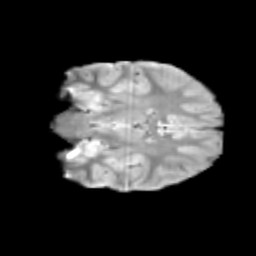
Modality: T2w
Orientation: coronal
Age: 11
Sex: male
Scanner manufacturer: siemens
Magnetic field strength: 3 T
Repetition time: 3.8 s
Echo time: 0.07 s